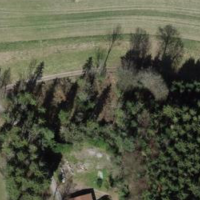
EUNIS habitat code: 41
Species observed at this site:
Prunus padus